This plot shows a bearing's acceleration signal over time (raw waveform). Classify the bearing condition as one of: normal, inner_race, outer_race, ball.
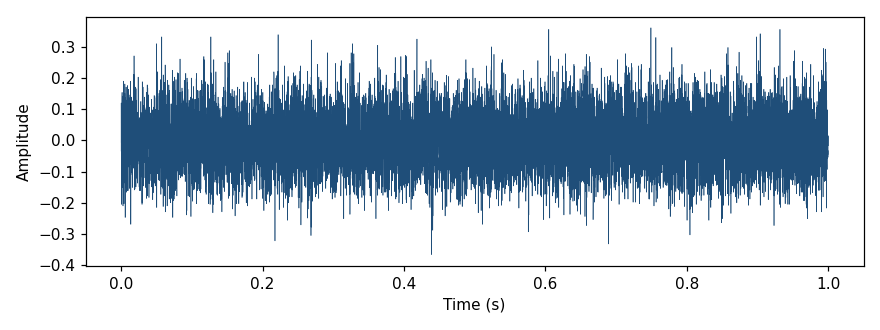
Answer: normal